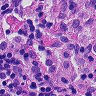
Metastatic tissue present: no